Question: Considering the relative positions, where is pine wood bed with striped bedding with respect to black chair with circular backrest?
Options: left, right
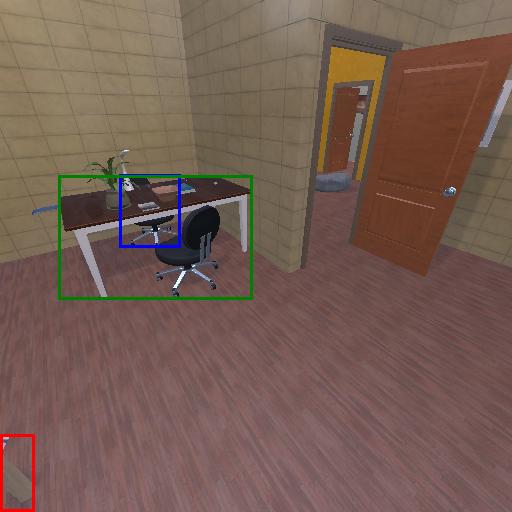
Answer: left